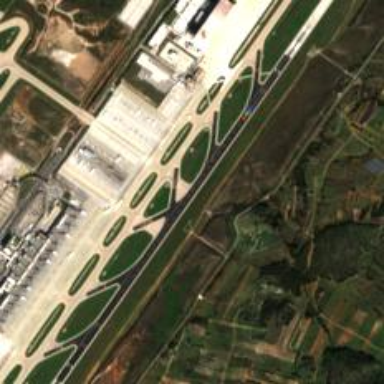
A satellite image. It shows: Runway at airport.